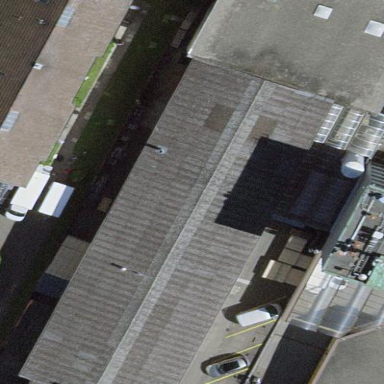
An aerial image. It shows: Industrial building.